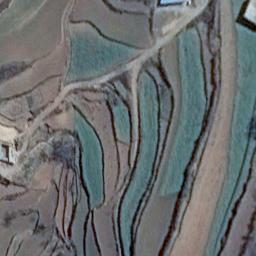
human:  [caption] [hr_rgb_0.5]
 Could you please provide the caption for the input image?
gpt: There are bare and green terrace .

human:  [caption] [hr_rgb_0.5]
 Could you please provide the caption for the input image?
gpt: There is a dirt road on the terrace .

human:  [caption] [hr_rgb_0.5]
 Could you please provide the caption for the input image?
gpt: Most terraces are planted with crops .

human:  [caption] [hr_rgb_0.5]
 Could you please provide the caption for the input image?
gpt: There is a winding narrow road next to a large brown and green mixed terraces .

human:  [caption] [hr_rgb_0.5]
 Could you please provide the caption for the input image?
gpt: There are some green terraces and brown ones .